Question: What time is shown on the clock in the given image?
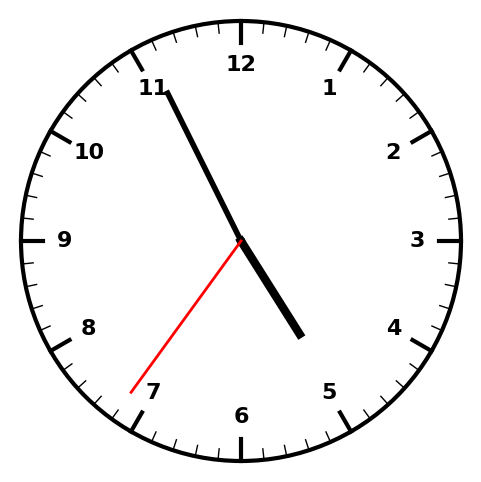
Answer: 04:55:36